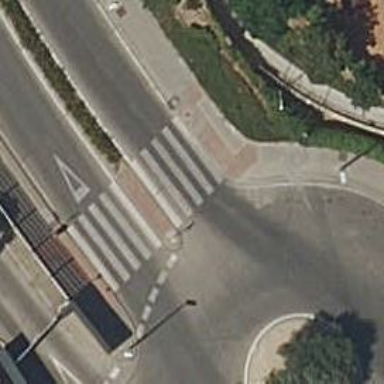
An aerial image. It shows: Pedestrian crossing with zebra markings on the footway.